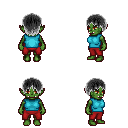
a pixel art fantasy rpg character, female body template, orc, green skin, teal sleeveless shirt, red pants, gray plain hairstyle, four views (front, back, left, right), 2x2 character sprite sheet, small pixel art, hard edges, no anti-aliasing